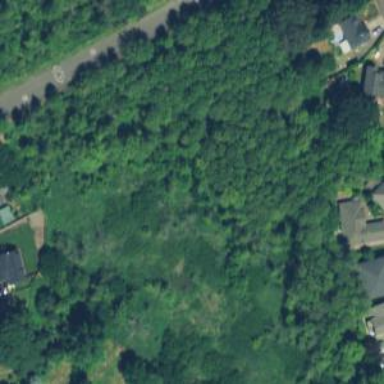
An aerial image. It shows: Beautiful woodland area.